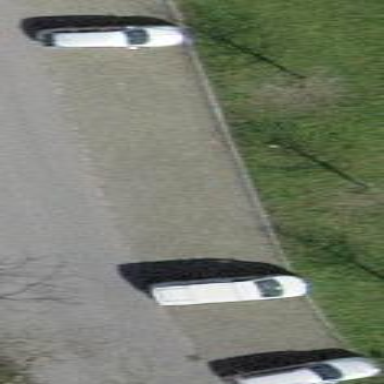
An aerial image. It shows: Parking area with grass paver surface.